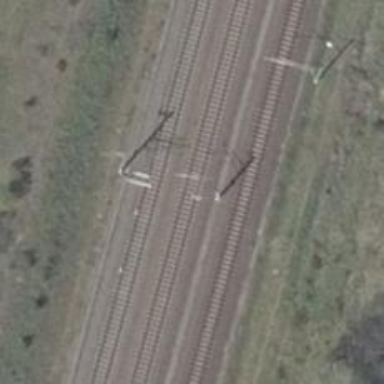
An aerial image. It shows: Milestone along the railway with catenary mast.